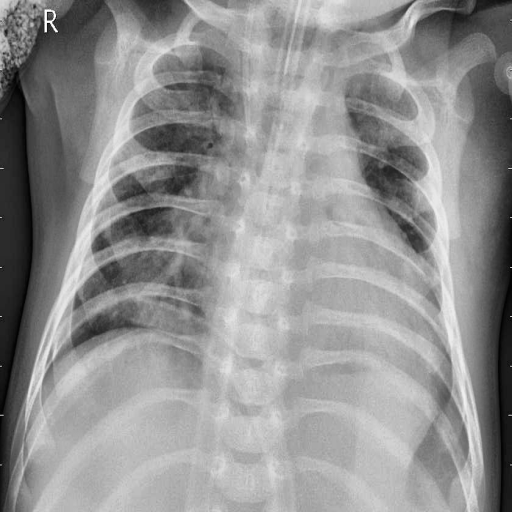
Finding: PNEUMONIA